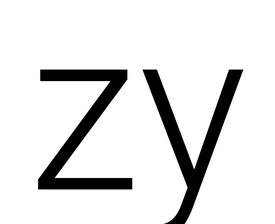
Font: Roboto_Light